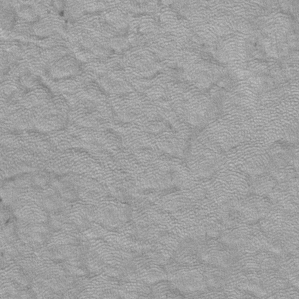
Label: frost